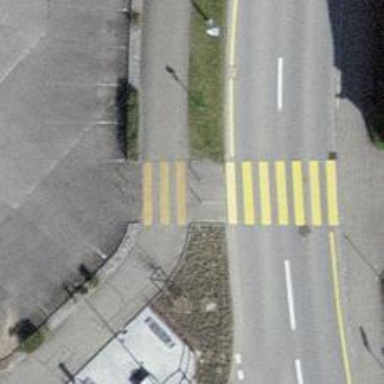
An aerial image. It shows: Bollard.